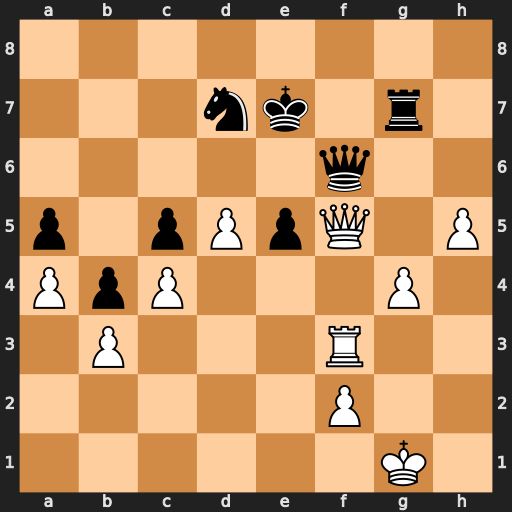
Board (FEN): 8/3nk1r1/5q2/p1pPpQ1P/PpP3P1/1P3R2/5P2/6K1
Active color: w
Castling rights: -
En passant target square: -
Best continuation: Qxd7+ Kxd7 Rxf6